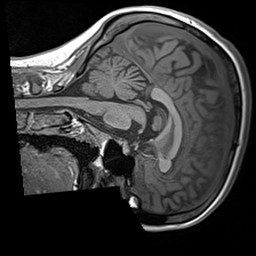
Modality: T1w
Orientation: sagittal
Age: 23
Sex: male
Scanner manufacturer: siemens
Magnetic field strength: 3 T
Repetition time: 1.6 s
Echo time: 0.00236 s